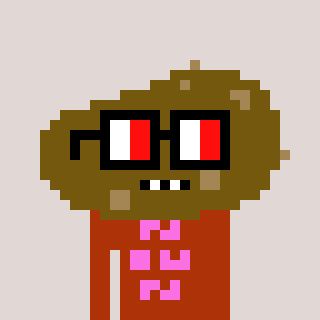
a pixel art character with square glasses with black frames and red eyes, a potato-shaped head and a hotbrown-colored body on a warm background